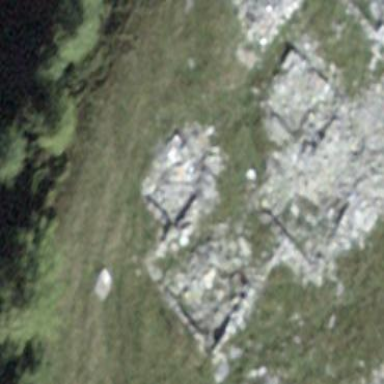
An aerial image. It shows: Historic building now in ruins.